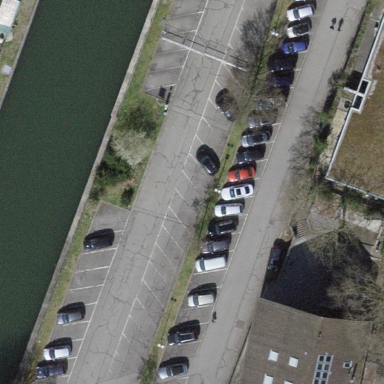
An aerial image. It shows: Parking area with surface.